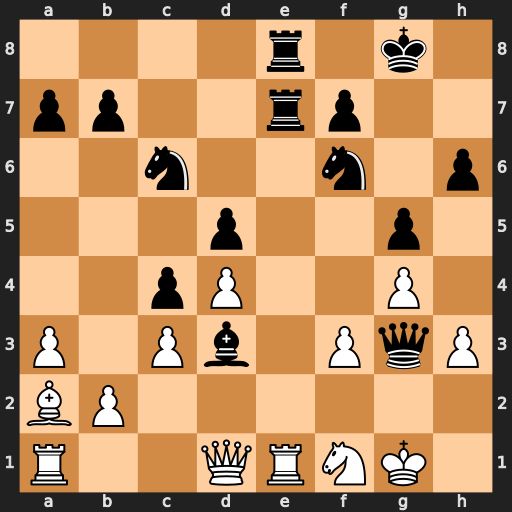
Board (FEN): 4r1k1/pp2rp2/2n2n1p/3p2p1/2pP2P1/P1Pb1PqP/BP6/R2QRNK1
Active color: w
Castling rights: -
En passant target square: -
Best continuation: Nxg3 Rxe1+ Qxe1 Rxe1+ Rxe1